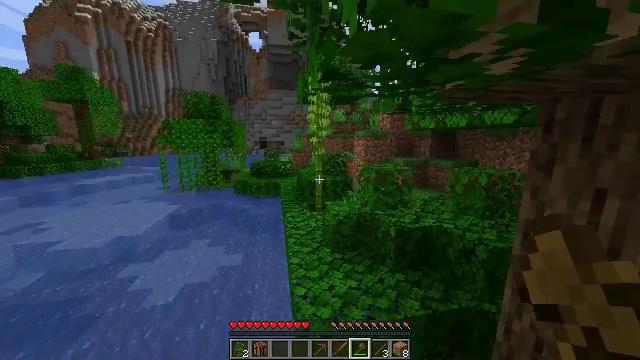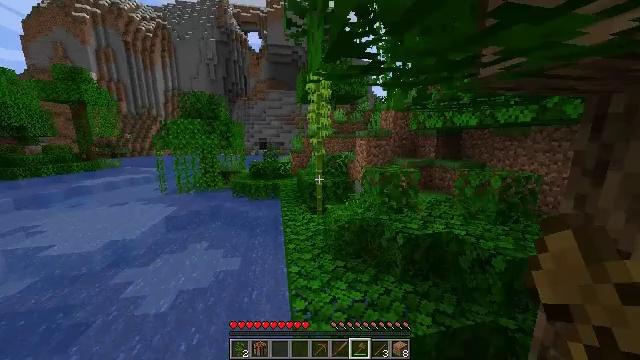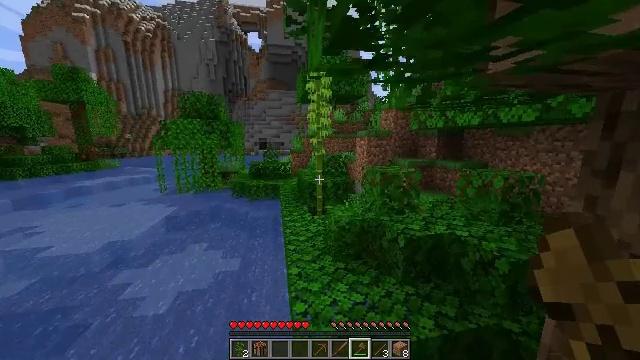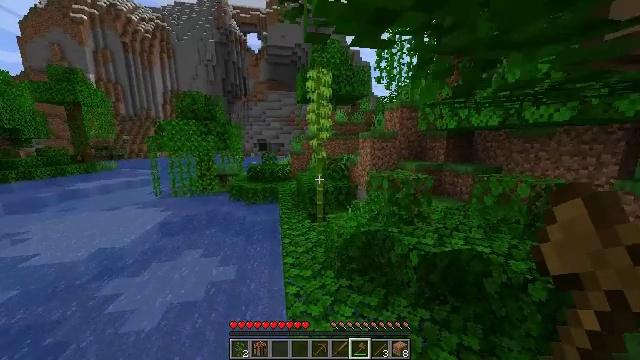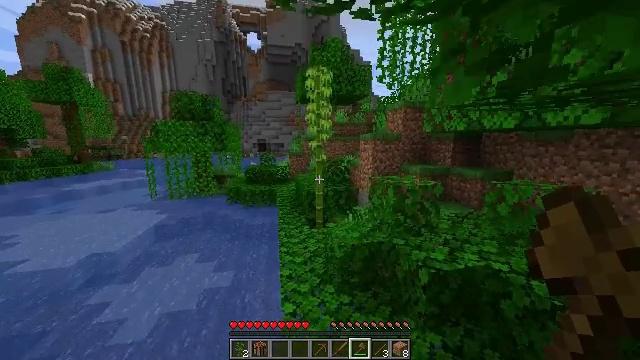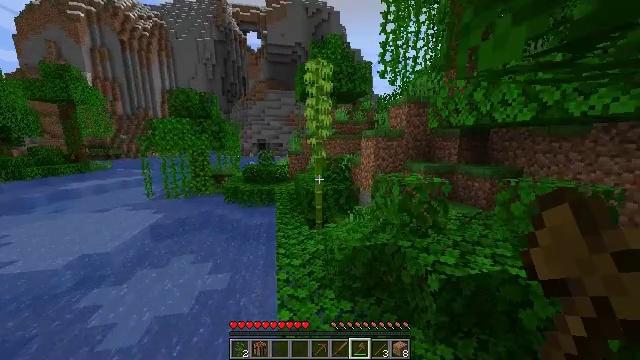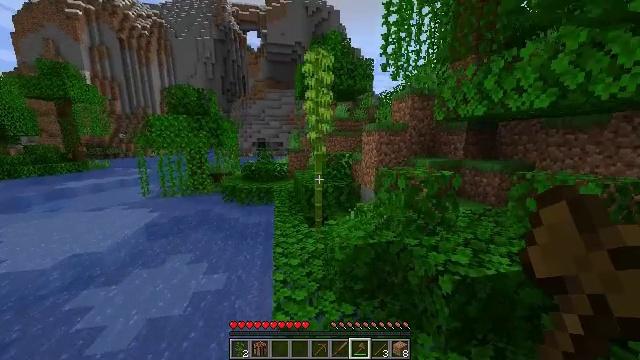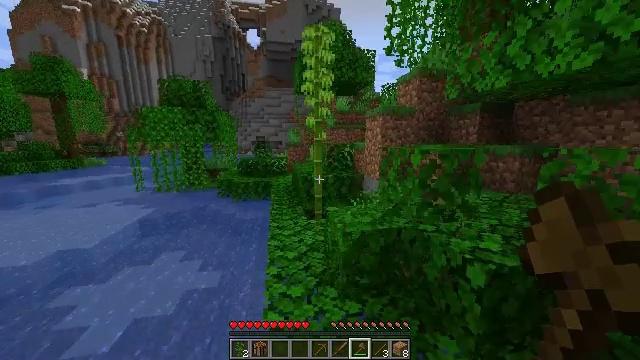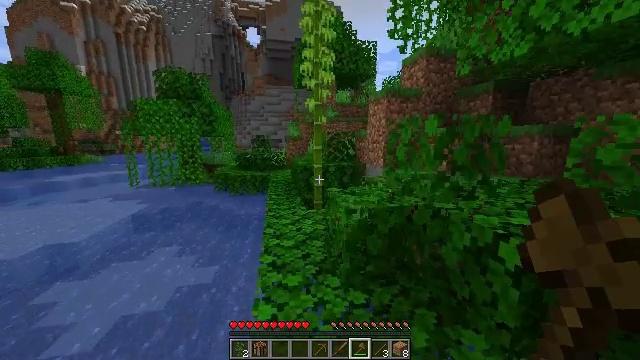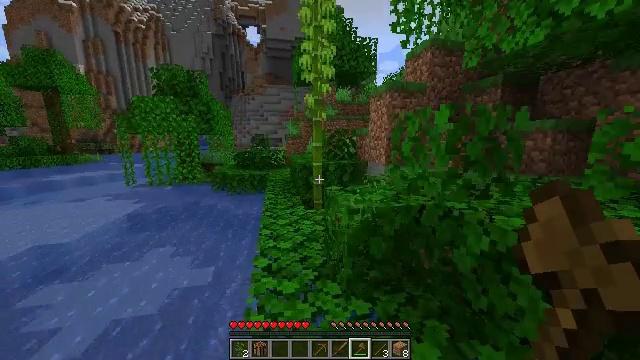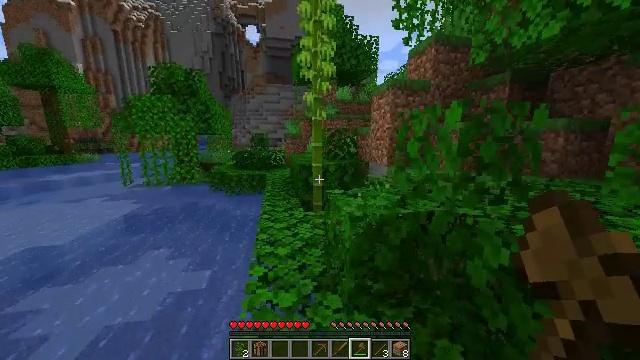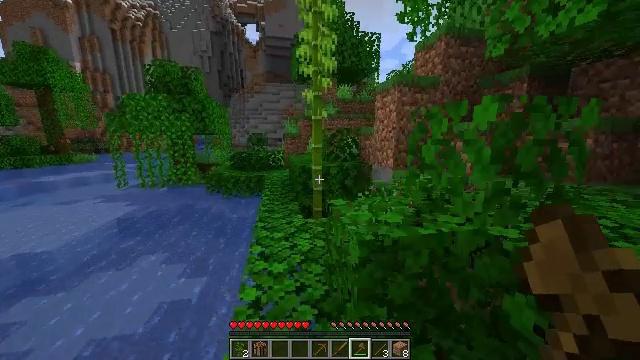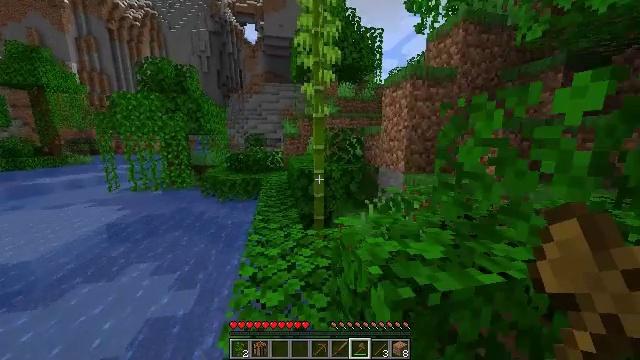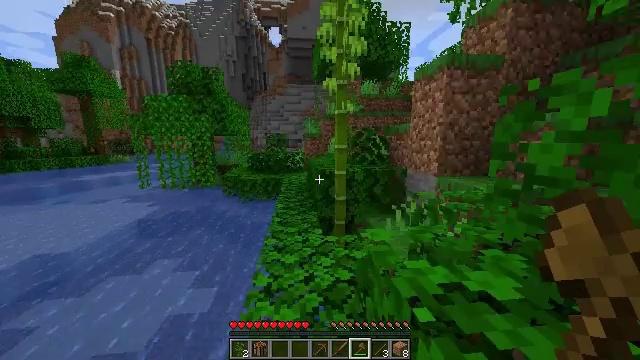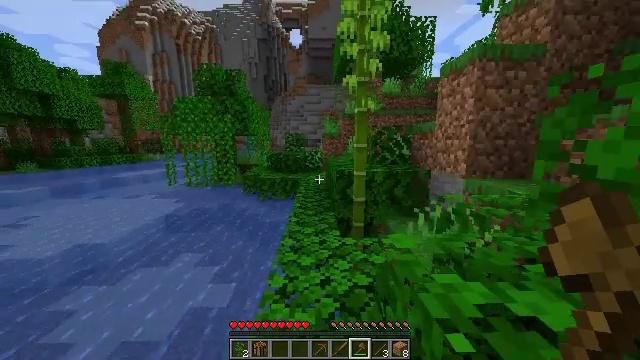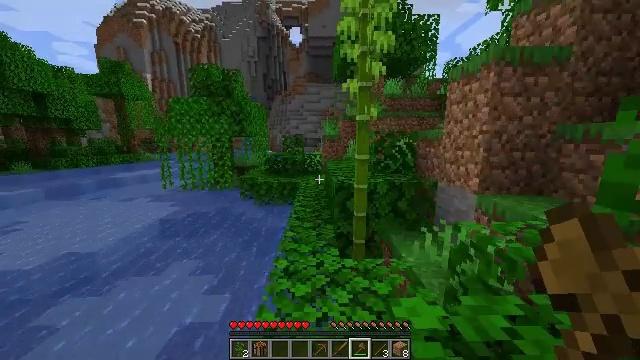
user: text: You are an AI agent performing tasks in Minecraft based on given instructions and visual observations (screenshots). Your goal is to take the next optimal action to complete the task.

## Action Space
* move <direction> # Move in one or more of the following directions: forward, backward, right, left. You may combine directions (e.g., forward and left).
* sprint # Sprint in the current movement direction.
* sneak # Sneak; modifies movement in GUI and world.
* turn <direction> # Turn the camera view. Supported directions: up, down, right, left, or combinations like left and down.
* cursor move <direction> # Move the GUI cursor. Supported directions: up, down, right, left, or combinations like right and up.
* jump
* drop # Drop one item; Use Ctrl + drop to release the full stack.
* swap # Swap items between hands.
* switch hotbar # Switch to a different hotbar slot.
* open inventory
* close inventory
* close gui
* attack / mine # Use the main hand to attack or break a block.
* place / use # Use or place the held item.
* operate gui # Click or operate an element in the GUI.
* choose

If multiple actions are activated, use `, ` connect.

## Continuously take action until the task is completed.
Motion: motion action
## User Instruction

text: Collect bamboo for crafting.
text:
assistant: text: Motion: move forward, sprint
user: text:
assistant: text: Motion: move forward, sprint
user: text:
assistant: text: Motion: move forward, sprint, jump
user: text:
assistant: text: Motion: move forward, sprint, jump
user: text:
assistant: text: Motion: move forward, sprint, jump
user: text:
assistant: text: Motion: move forward, sprint
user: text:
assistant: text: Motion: move forward, sprint
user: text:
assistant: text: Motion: move forward, sprint
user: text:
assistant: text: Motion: move forward, sprint
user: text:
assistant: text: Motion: move forward, sprint
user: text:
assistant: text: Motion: move forward, sprint
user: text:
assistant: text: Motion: move forward, sprint
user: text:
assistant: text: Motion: move forward, sprint, turn left
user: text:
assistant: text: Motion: move forward, sprint, turn left
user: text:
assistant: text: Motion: move forward, sprint, jump
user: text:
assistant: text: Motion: move forward, sprint, jump
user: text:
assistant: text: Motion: move forward, sprint, jump
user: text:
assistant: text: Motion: move forward, sprint
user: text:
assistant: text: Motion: move forward, sprint
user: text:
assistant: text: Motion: move forward, turn right
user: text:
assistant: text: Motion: turn right
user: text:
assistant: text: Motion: turn right
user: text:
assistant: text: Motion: no_op
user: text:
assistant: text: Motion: no_op
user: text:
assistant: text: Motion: no_op
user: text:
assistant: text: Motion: turn down
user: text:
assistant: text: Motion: turn right and down
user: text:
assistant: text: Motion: turn right and down
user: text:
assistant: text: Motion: turn right and down
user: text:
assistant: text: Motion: no_op